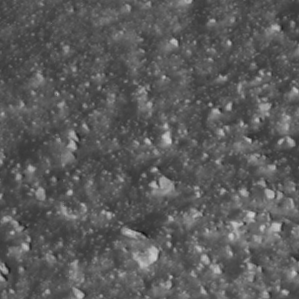
Label: non_frost